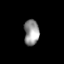
Tissue: skin
Cell type: Endothelial cells
Senescence score: 0.8099
Nuclear area (px): 383
Mean DAPI intensity: 147.258